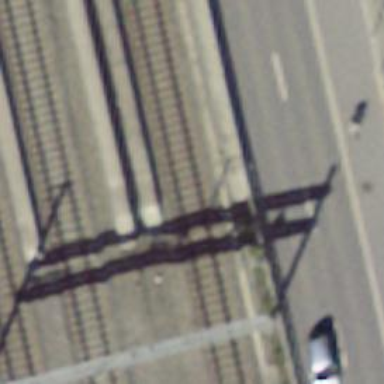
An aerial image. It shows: Single-track railway with electrified contact lines.